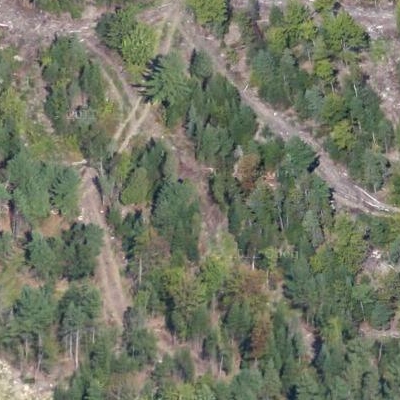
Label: Forest